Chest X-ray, PA view. Patient: 56 years old, sex F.
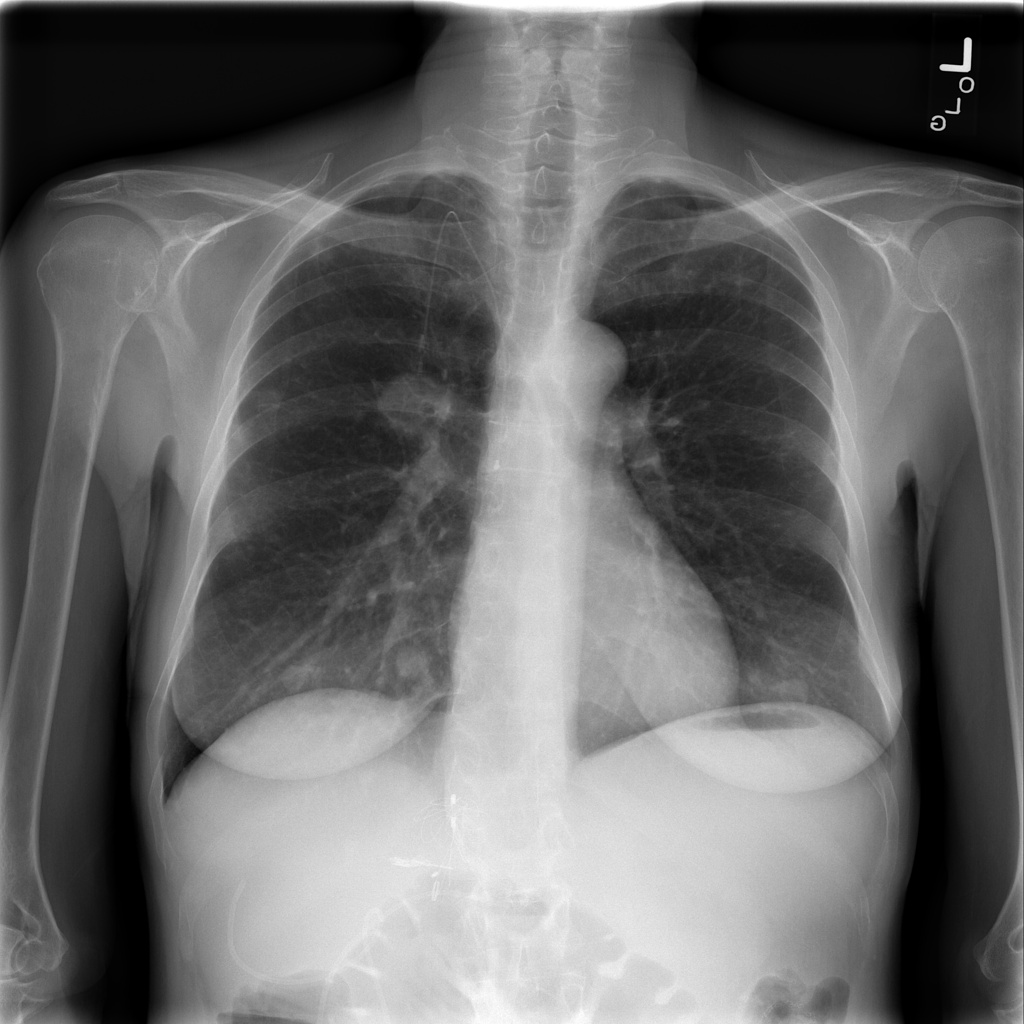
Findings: Nodule